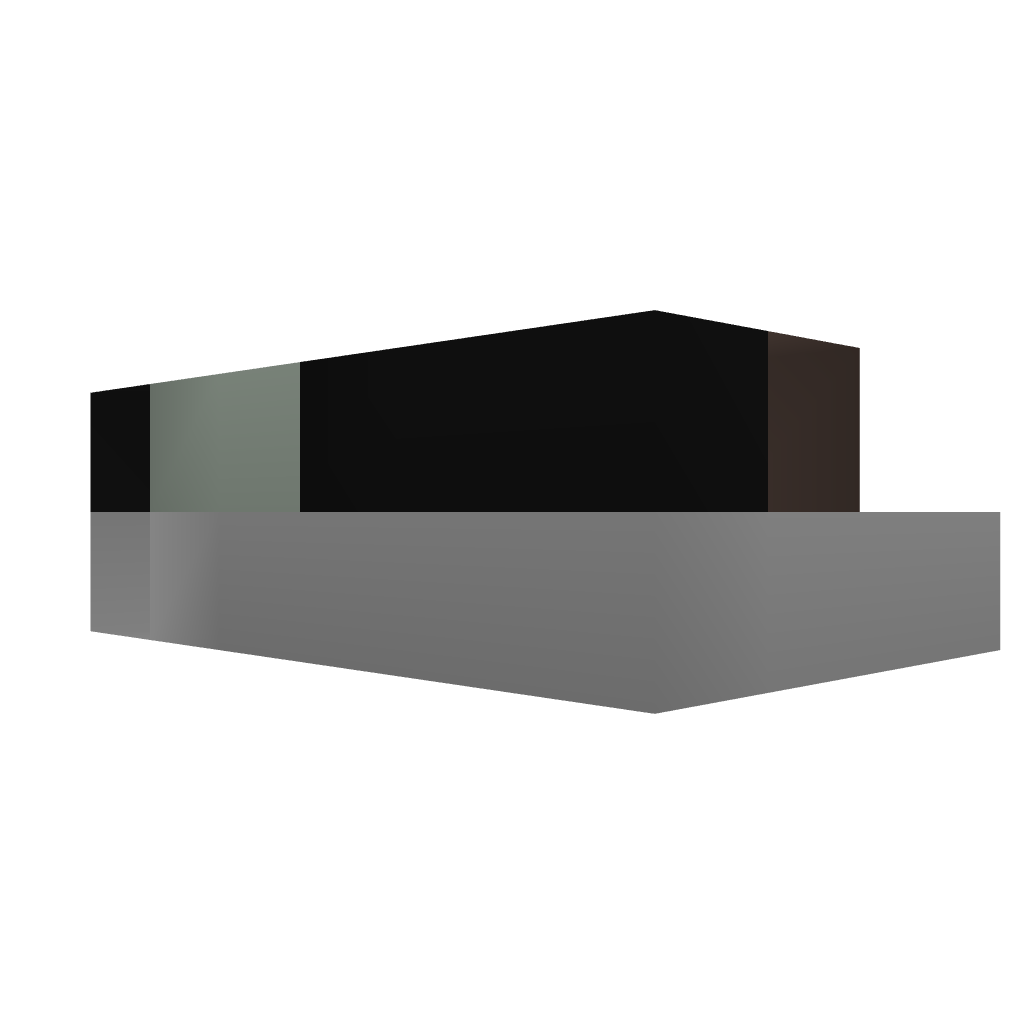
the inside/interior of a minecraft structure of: Stack sequencer base cell